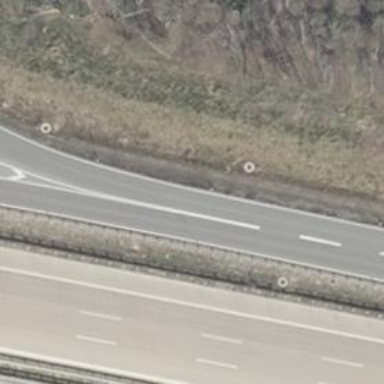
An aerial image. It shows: Motorway junction.